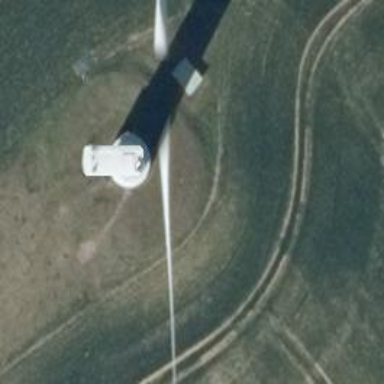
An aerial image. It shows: Wind generator using horizontal axis wind turbines.